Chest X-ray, AP view. Patient: 21 years old, sex M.
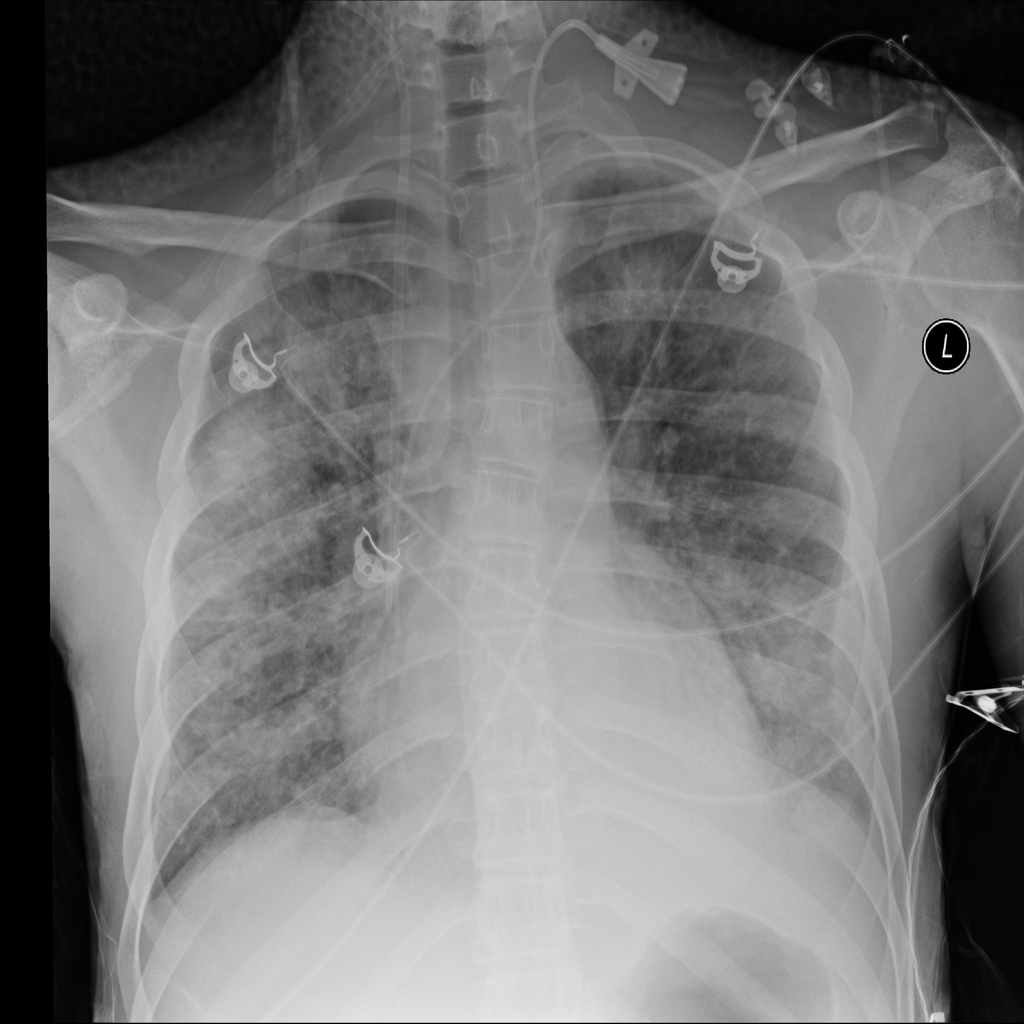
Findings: Infiltration